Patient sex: M
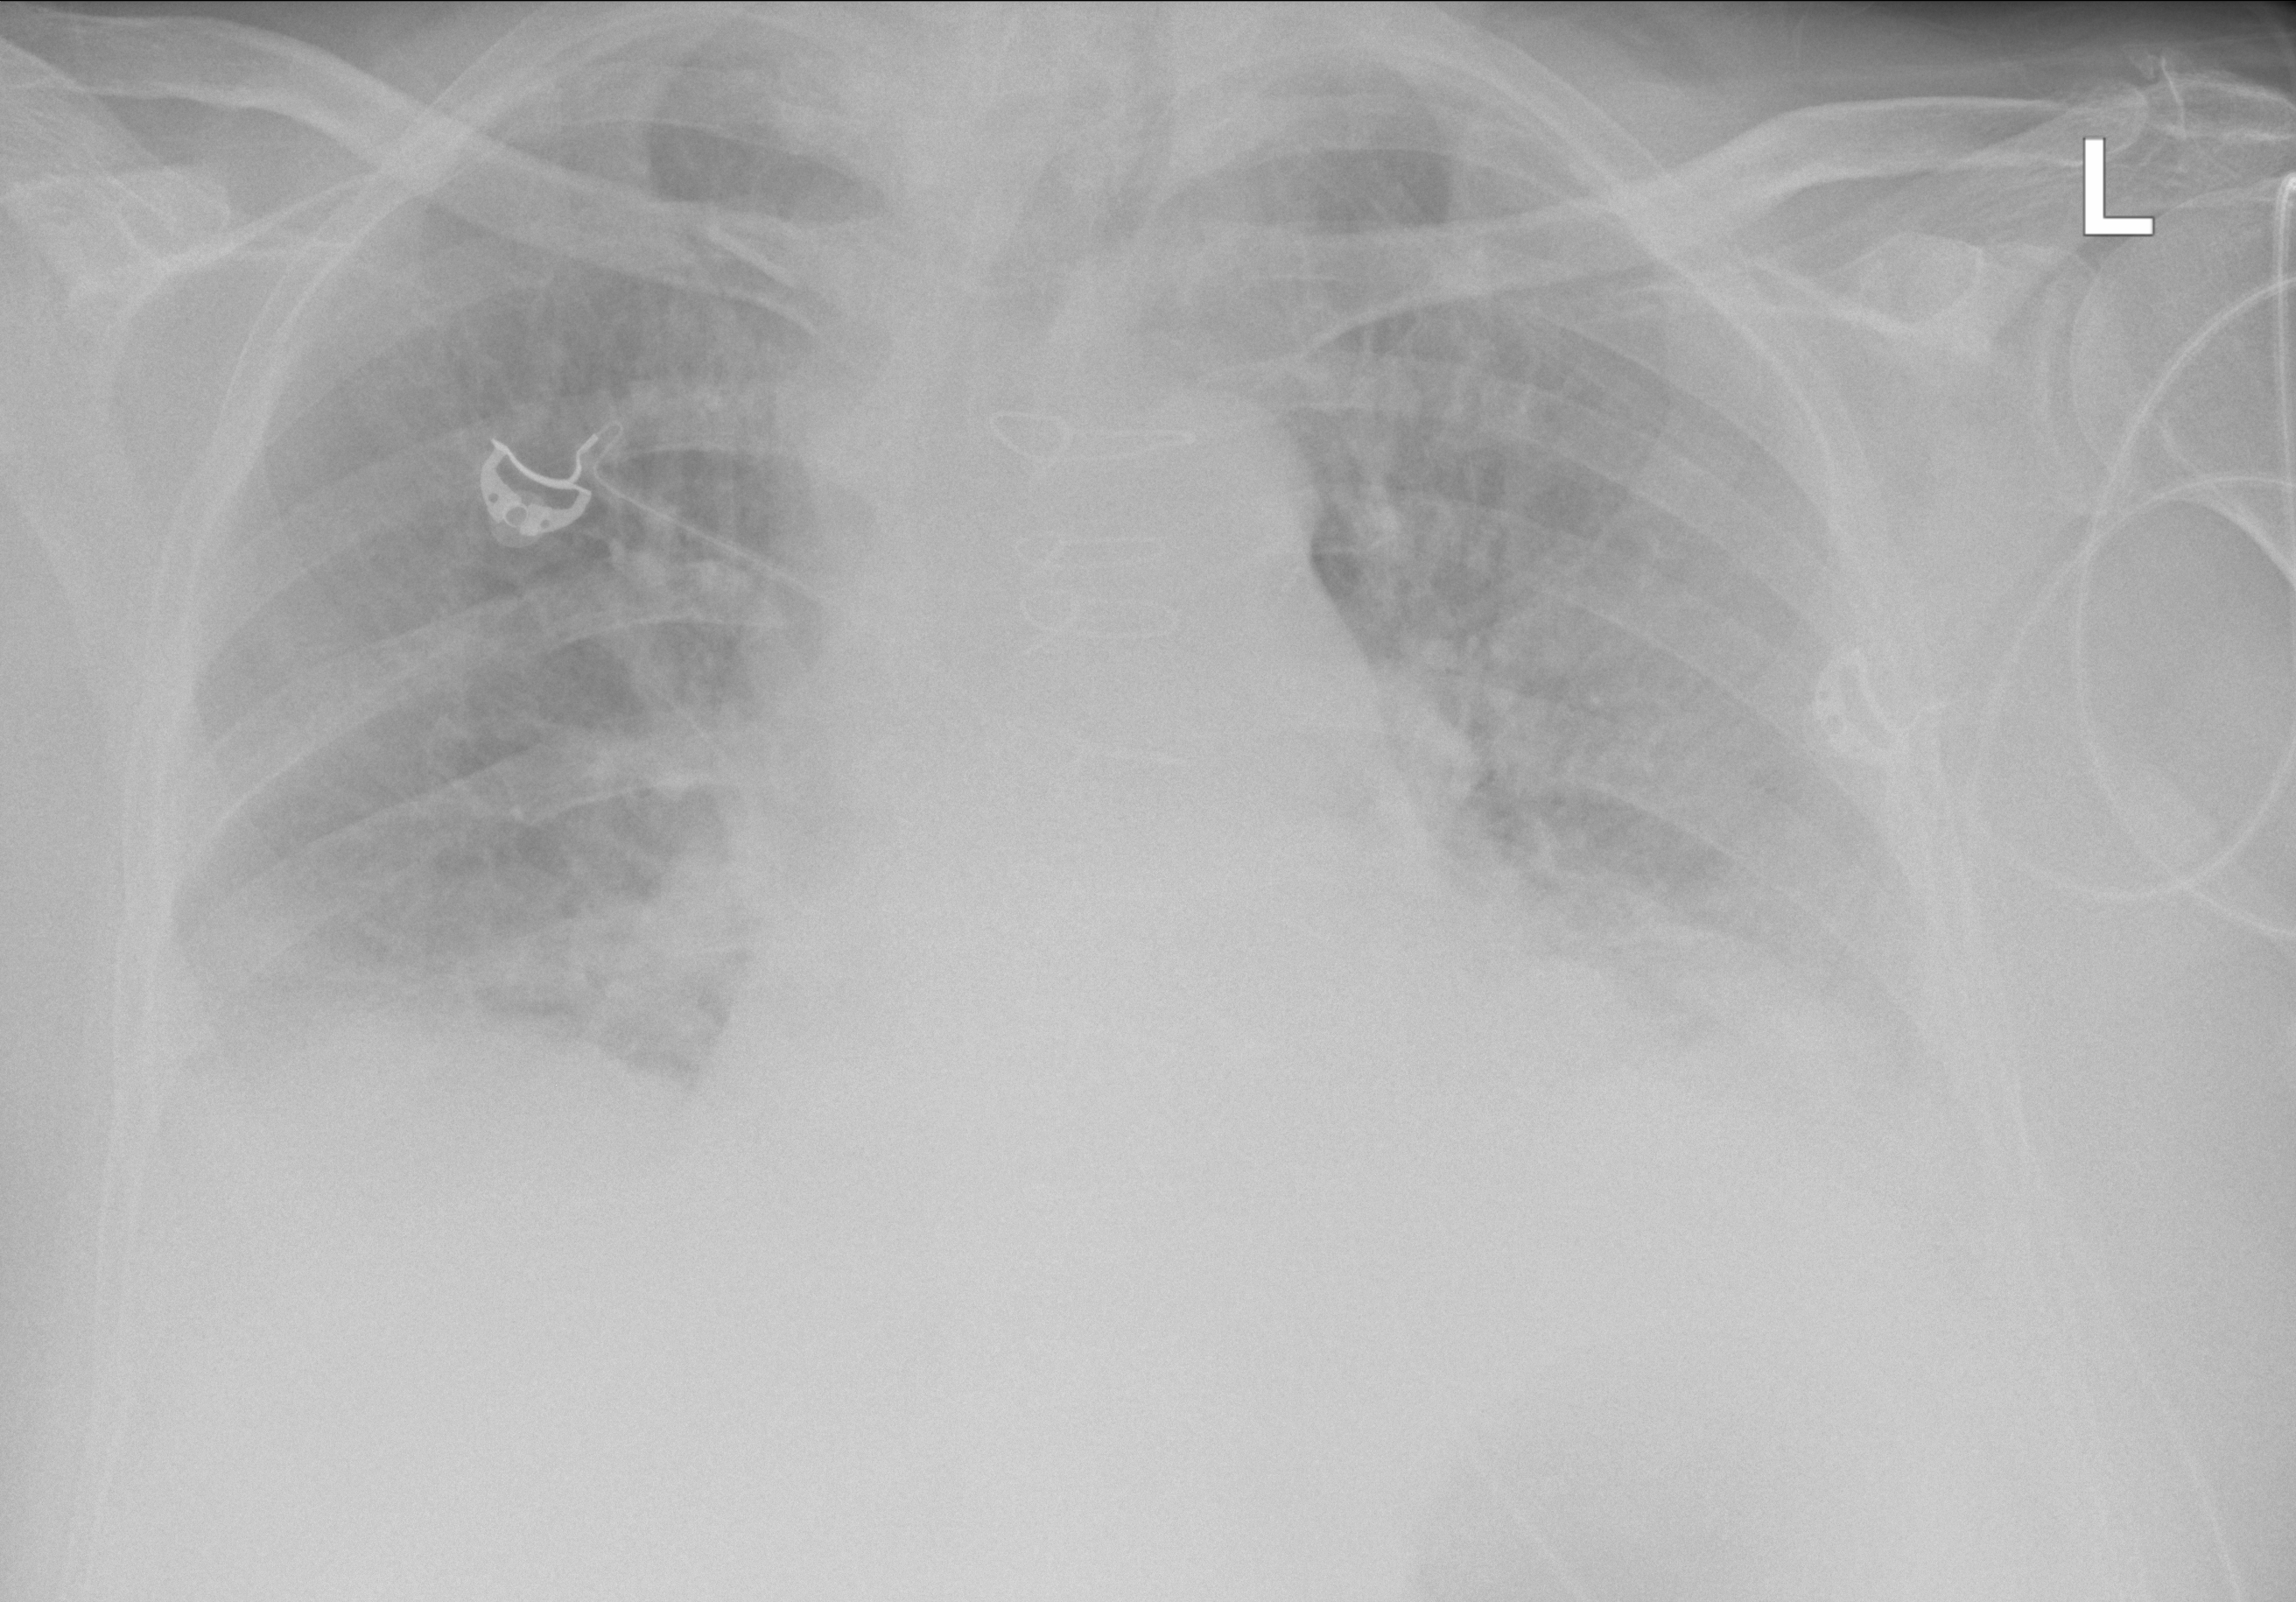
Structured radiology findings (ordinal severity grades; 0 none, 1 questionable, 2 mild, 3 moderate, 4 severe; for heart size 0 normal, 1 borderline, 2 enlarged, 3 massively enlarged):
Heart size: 2
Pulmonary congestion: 3
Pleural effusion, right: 2
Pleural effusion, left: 3
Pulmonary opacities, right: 2
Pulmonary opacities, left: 3
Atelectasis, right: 2
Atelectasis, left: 2